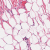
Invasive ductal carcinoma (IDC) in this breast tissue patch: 0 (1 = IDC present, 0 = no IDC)